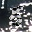
Label: 5